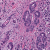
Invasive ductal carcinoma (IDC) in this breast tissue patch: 1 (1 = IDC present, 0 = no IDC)